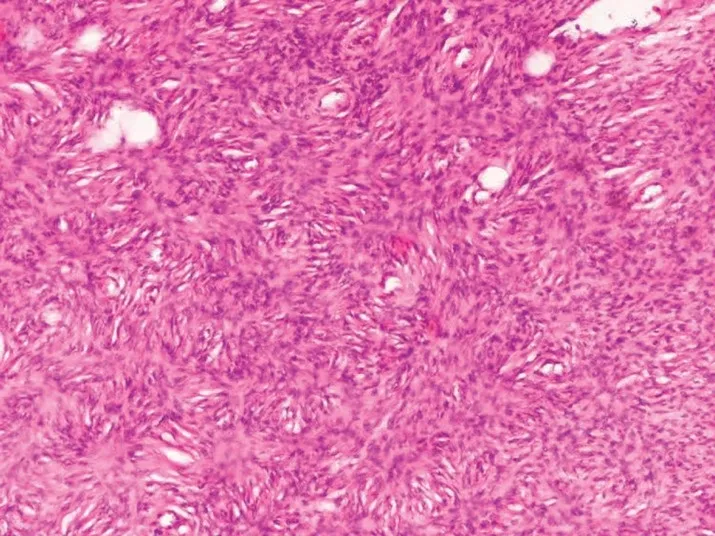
Typical cartwheel appearance of DFSP.
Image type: pathology (h&e)